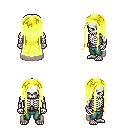
a pixel art fantasy rpg character, male body template, skeleton, gray cape, teal pants, gold extra-long hairstyle, four views (front, back, left, right), 2x2 character sprite sheet, small pixel art, hard edges, no anti-aliasing